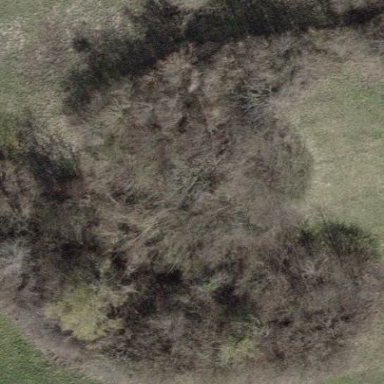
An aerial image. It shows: Patch of scrub vegetation.